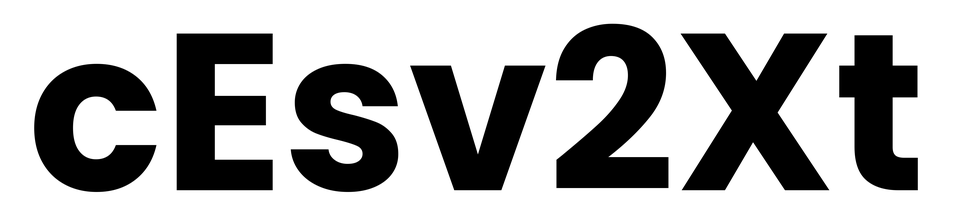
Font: Poppins-Bold